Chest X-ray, PA view. Patient: 60 years old, sex M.
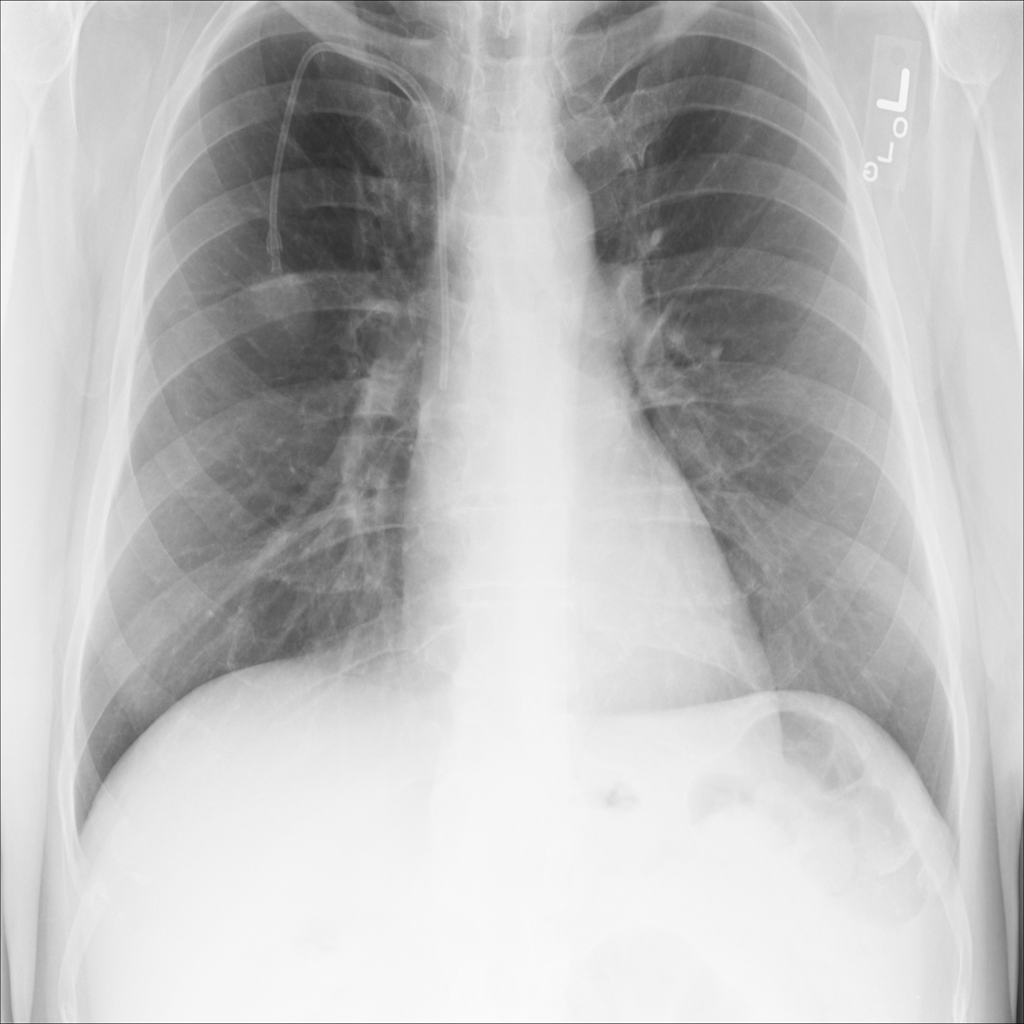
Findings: No Finding